Question: I am writing a script in python that logs in twitter however whenever i try to locate the log-in button in selenium it gives an error
Python code:
'''
driver= webdriver.Firefox()
driver.get("https://twitter.com")
login_button= driver.find_element(By.XPATH, "//a[@href='/i/flow/signup']") print(login_button)
'''
Source of the target element:

The error:
'''
selenium.common.exceptions.NoSuchElementException: Message: Unable to locate element: //a[@href='/i/flow/signup']
'''
I have even tried copying the absolute path of the element:
'''
driver= webdriver.Firefox()
driver.get("https://twitter.com")
login_button= driver.find_element(By.XPATH, "/html/body/div/div/div/div[2]/main/div/div/div[1]/div[1]/div/div[3]/a")
print(login_button)
'''
This gives the error:
'''
selenium.common.exceptions.NoSuchElementException: Message: Unable to locate element: /html/body/div/div/div/div\[2\]/main/div/div/div\[1\]/div\[1\]/div/div\[3\]/a
'''
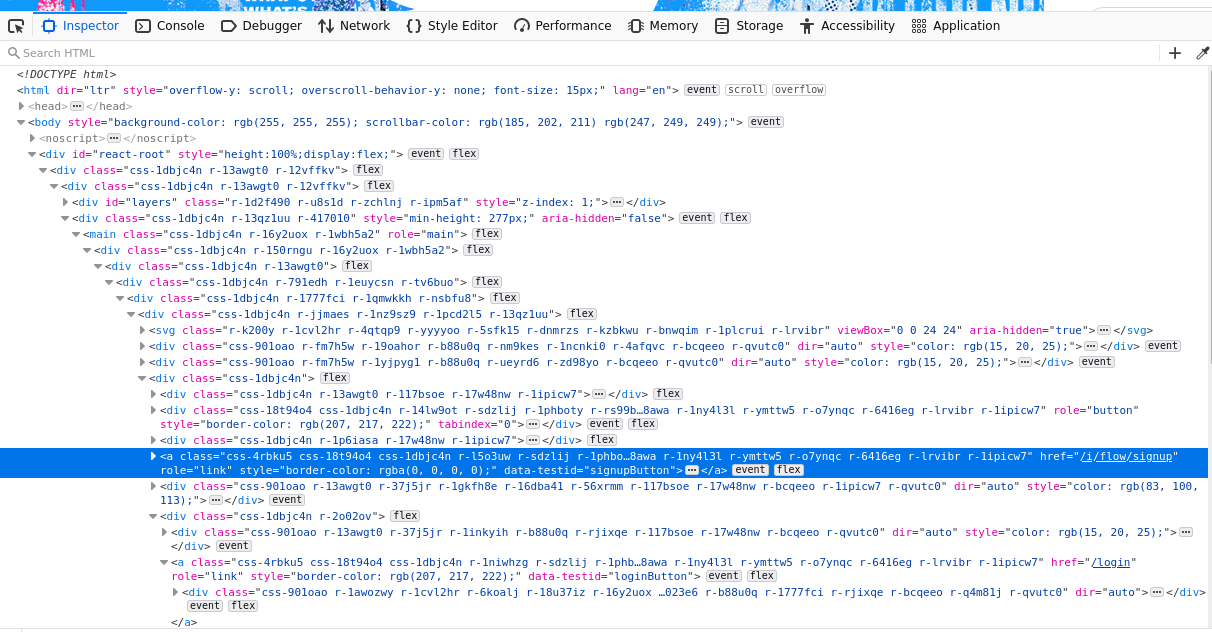
Answer: As error says: Unable to locate element. You can use wait to "wait" until your element is located. For more you can see: <URL>
So you can do that as following code:
'''
#import necessary parts
from selenium.webdriver.common.by import By
from selenium.webdriver.support.ui import WebDriverWait
from selenium.webdriver.support import expected_conditions as EC
#wait
wait = WebDriverWait(driver, 10)
#from your code
driver= webdriver.Firefox()
driver.get("https://twitter.com")
login_button = wait.until(EC.presence_of_element_located((By.XPATH, "//a[@href='/i/flow/signup']"))).click() #it will click the button.
'''